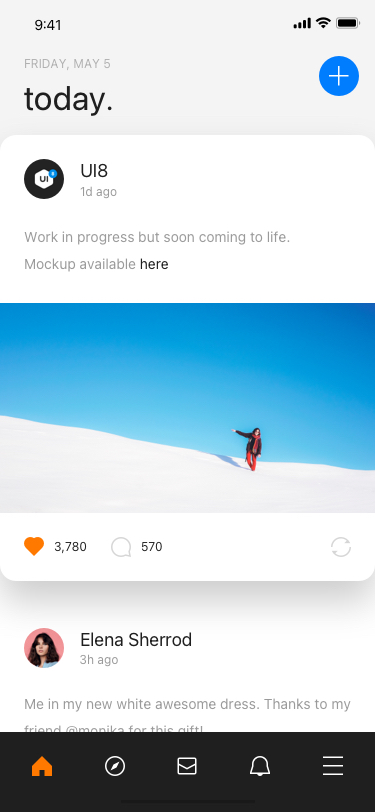
Text in this UI design:
Elena Sherrod
Me in my new white awesome dress. Thanks to my friend @monika for this gift!
3h ago
UI8
Work in progress but soon coming to life.
Mockup available here
1d ago
3,780
570
today.
friday, may 5